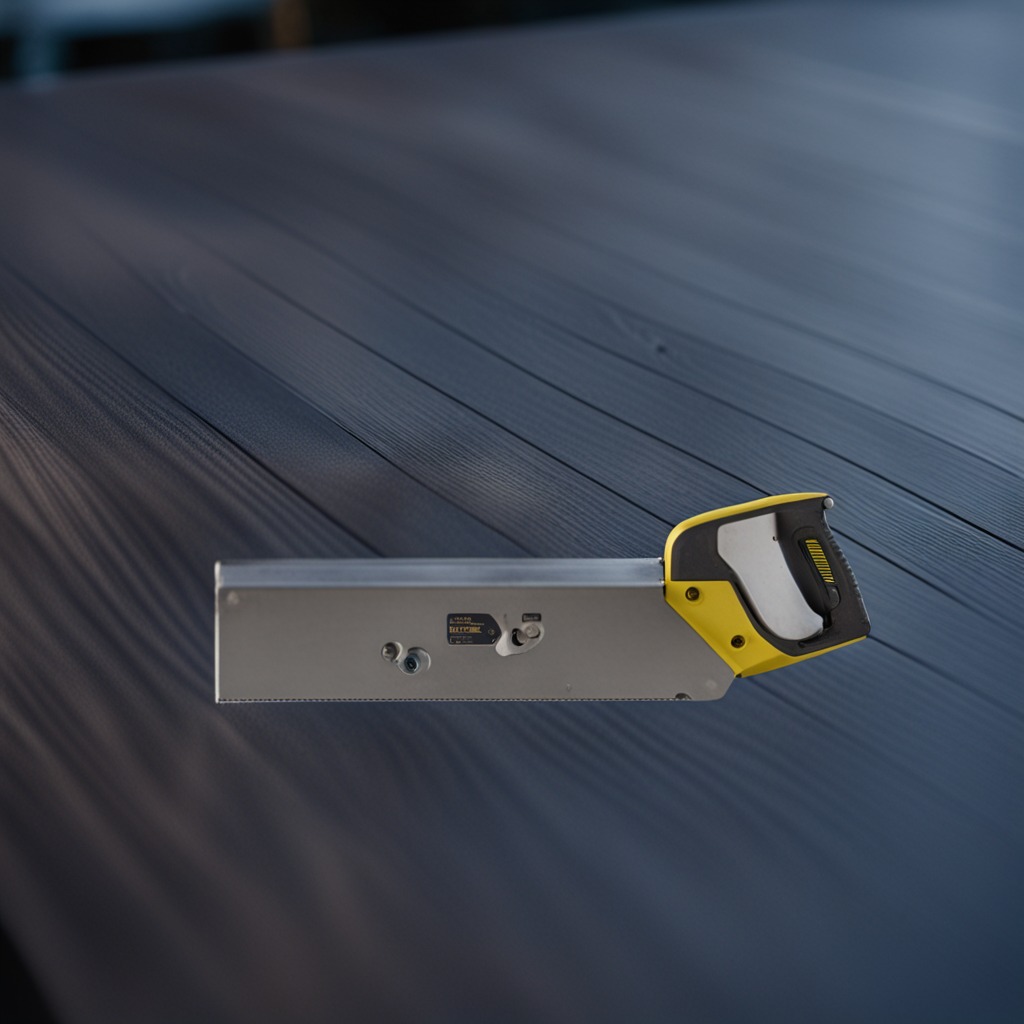
A metal saw is lying on the table.